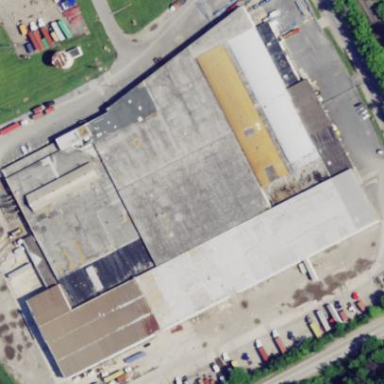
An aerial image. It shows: Commercial building.